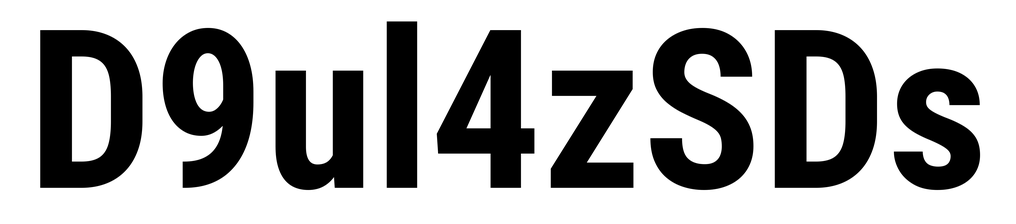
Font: Roboto_Condensed_Bold